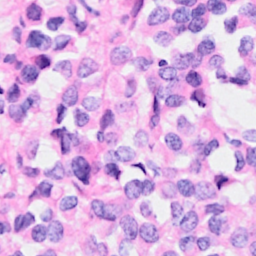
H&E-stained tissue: Breast